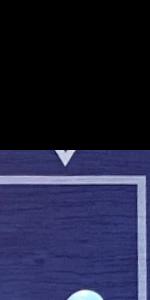
Label: Empty